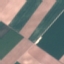
Land use / land cover class: AnnualCrop